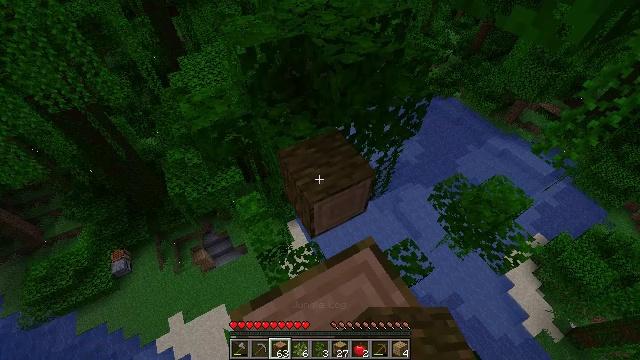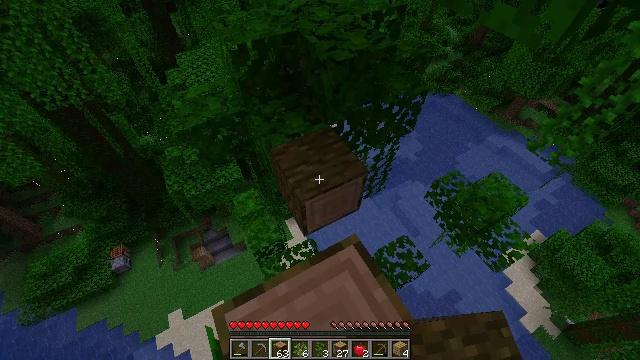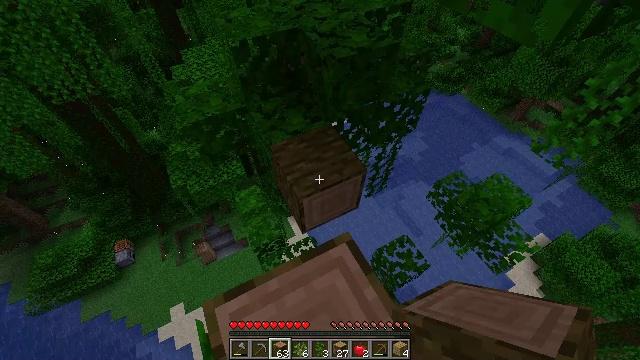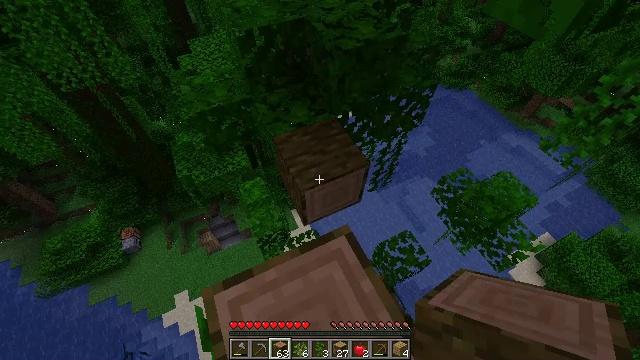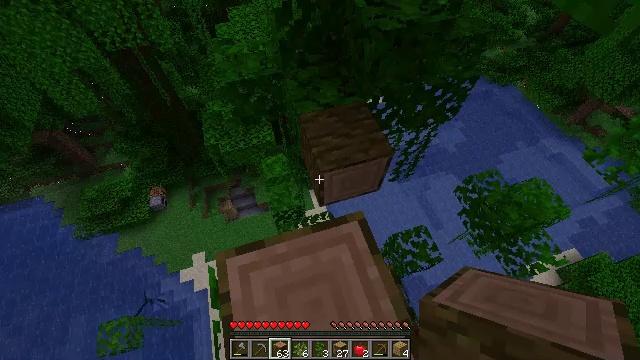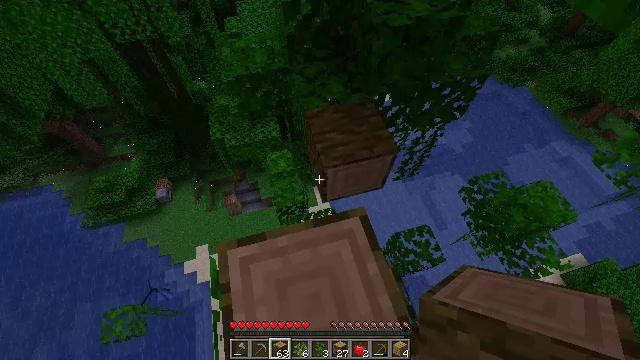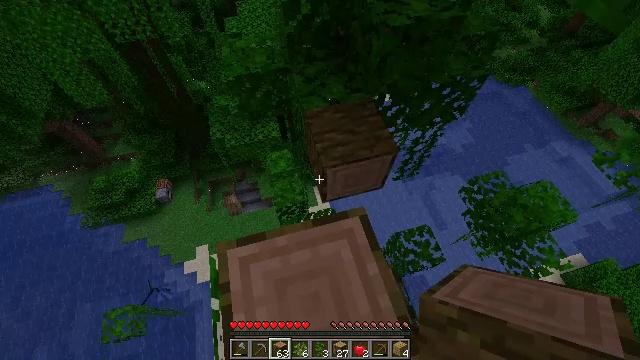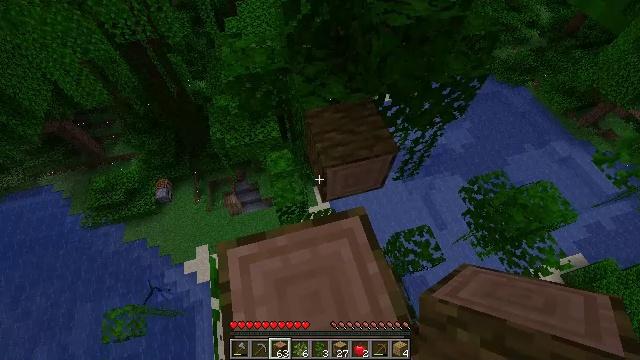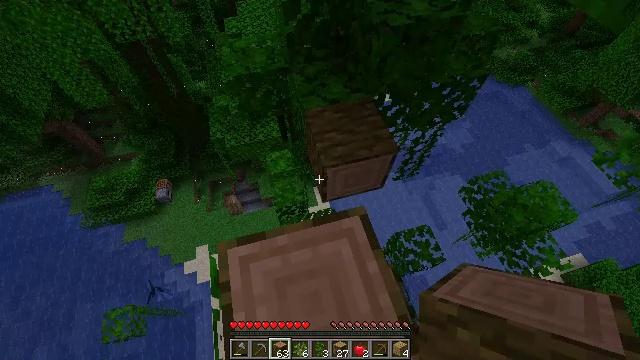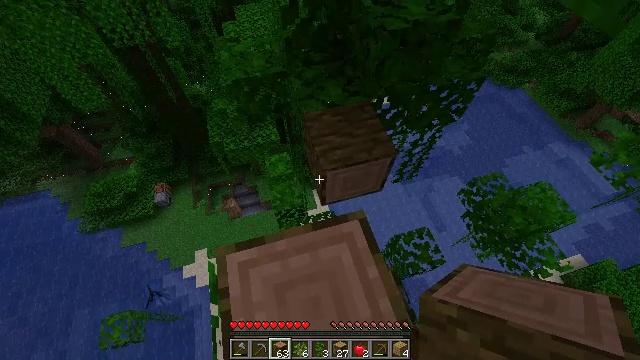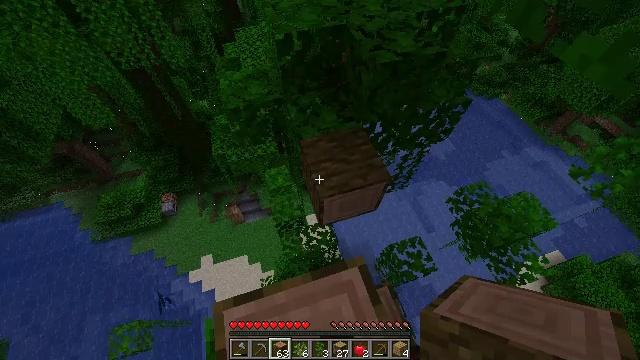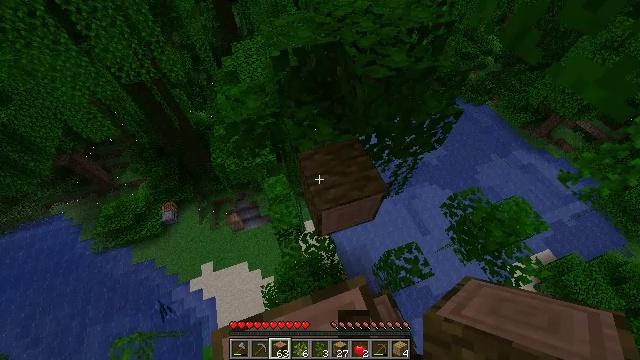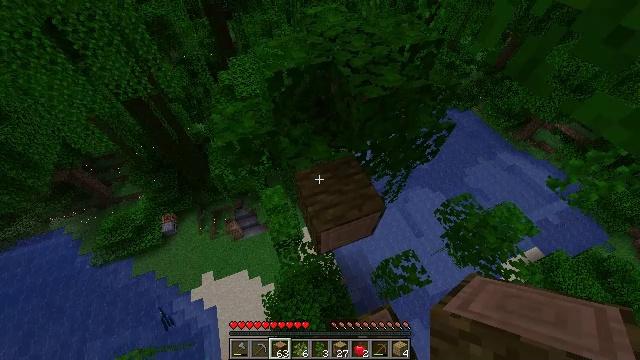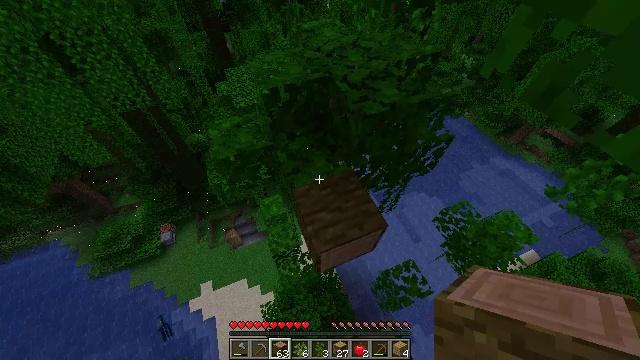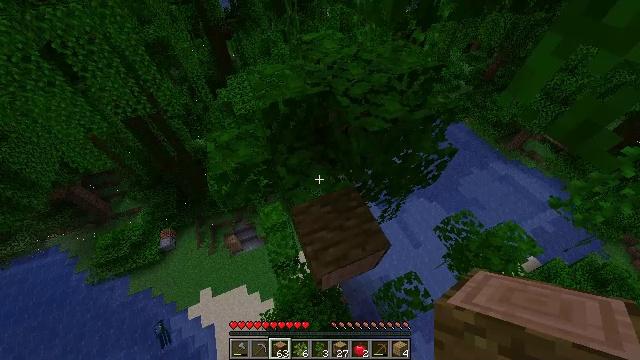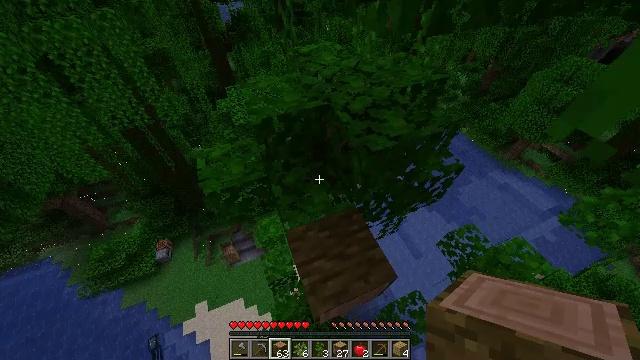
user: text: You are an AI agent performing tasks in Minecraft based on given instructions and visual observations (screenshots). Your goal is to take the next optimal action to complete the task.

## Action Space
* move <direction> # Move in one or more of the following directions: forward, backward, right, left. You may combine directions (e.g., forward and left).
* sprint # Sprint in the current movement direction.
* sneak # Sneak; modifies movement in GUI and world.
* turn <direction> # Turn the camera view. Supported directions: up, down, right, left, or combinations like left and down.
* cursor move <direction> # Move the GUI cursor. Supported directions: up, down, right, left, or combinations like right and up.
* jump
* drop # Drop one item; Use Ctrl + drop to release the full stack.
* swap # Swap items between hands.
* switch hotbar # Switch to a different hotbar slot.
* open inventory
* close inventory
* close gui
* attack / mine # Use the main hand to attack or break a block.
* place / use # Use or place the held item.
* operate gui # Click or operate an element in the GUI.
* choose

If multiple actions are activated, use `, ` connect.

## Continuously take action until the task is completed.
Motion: motion action
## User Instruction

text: Collect jungle leaves by breaking them.
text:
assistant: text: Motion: no_op
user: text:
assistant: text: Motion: turn left
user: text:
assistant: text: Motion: turn left and down
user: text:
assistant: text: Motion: turn left and down
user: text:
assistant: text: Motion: turn left
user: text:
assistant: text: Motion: no_op
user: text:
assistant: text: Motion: no_op
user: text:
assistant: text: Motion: sprint
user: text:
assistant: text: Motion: move forward, sprint
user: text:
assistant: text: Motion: move forward, sprint, turn right and up
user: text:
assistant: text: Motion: move forward, sprint, turn right and up
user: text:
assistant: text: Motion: move forward, sprint, turn right and up
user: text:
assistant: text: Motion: move forward, sprint, turn right and up
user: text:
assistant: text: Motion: move forward, sprint, turn up
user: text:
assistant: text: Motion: move forward, sprint, turn up
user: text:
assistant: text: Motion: move forward, sprint, turn up
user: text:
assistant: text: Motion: move forward, sprint, turn up
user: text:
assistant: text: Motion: move forward, sprint, turn up
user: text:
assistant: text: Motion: move forward, sprint, turn up
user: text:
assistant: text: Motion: move forward, sprint
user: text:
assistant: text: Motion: move forward, sprint
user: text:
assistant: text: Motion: move forward, sprint
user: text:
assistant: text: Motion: sprint
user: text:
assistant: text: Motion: turn down, attack / mine
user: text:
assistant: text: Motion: turn left and down, attack / mine
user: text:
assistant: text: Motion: turn left and down, attack / mine
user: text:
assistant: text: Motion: turn down, attack / mine
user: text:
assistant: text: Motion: turn down, attack / mine
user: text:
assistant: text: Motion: turn down, attack / mine
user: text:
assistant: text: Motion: attack / mine